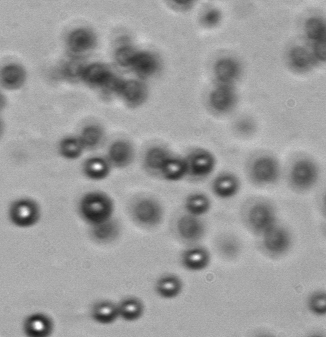
Label: Phaeocystis